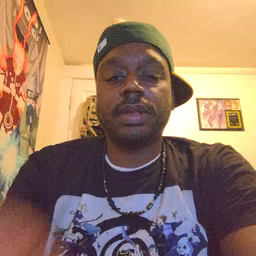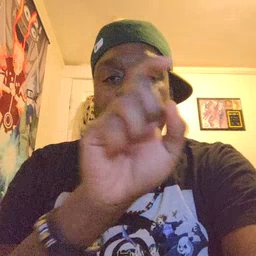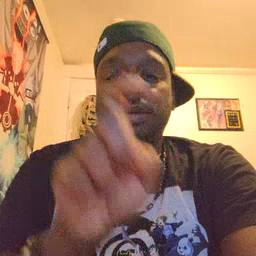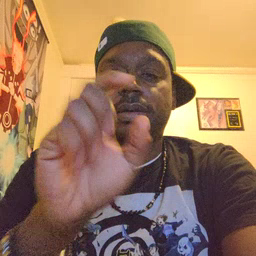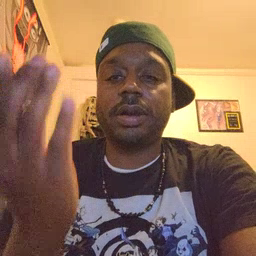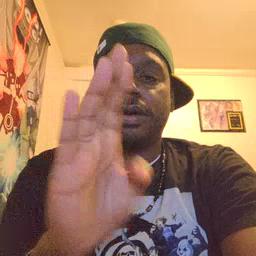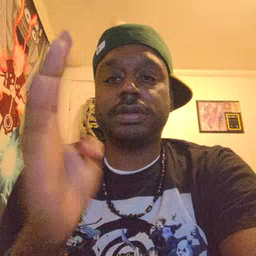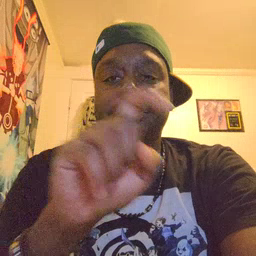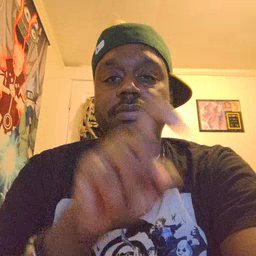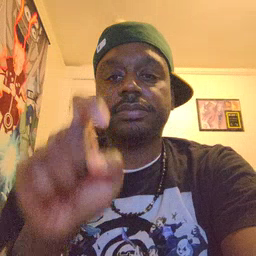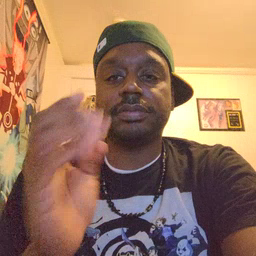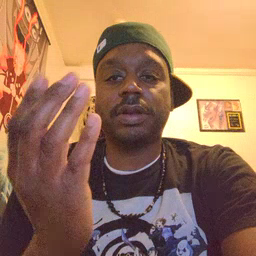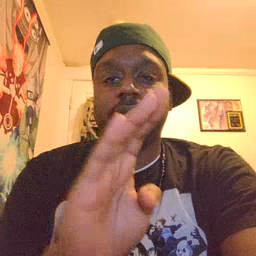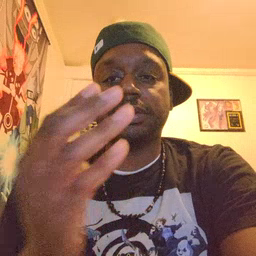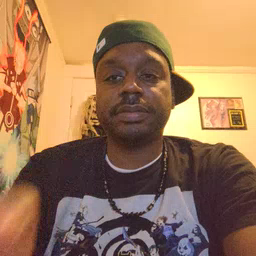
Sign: closet